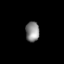
Tissue: lung
Cell type: Endothelial cells
Senescence score: 0.5835
Nuclear area (px): 271
Mean DAPI intensity: 136.376